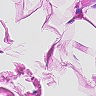
Metastatic tissue present: no